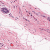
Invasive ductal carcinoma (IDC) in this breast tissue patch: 0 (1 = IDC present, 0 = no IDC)